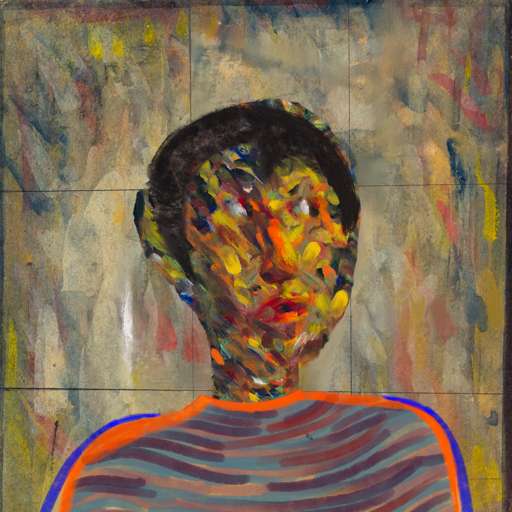
Background: GypsyMother, Head And Neck Side: An_Impression, Face Side: An_Impression, Bust: Experience, Hair Side: Roy_Bahadur, Head Accessory: Blank, Second Necklace: Blank, Necklace: Blank, Baby: Blank